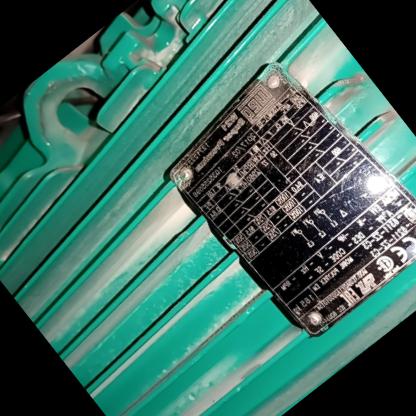
Klasa: tabliczka-znamionowa